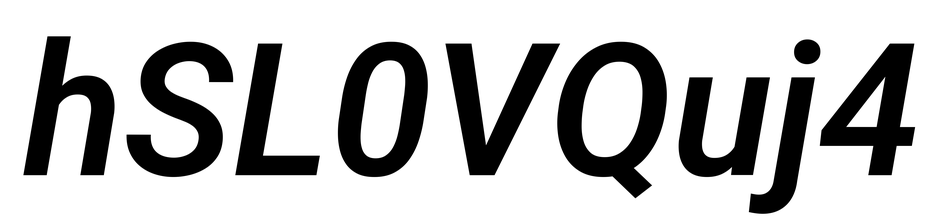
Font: Roboto-Italic_SemiBold_Italic